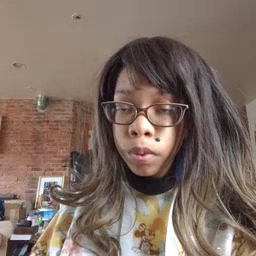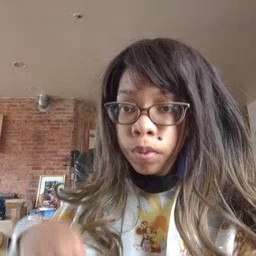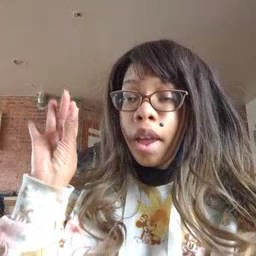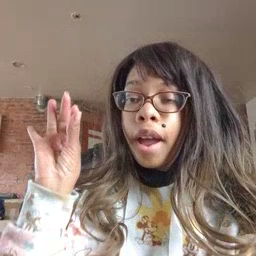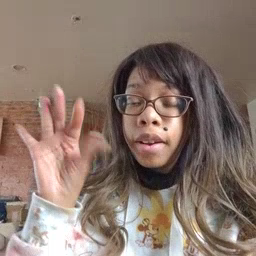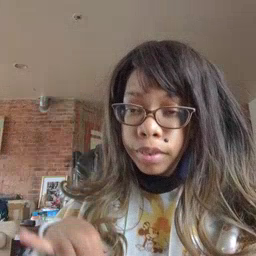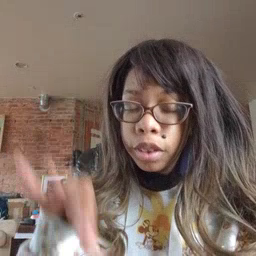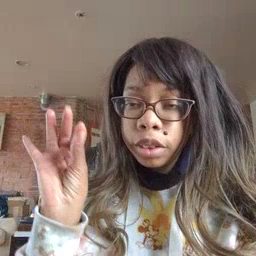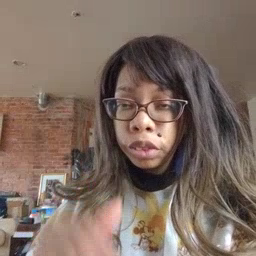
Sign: find